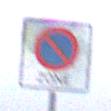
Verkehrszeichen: BeginnEingeschraenktesHalteverbotZone
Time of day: MorningAfternoon
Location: Outdoor (RoadRail)
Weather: Overcast
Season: NotSpecified
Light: Natural